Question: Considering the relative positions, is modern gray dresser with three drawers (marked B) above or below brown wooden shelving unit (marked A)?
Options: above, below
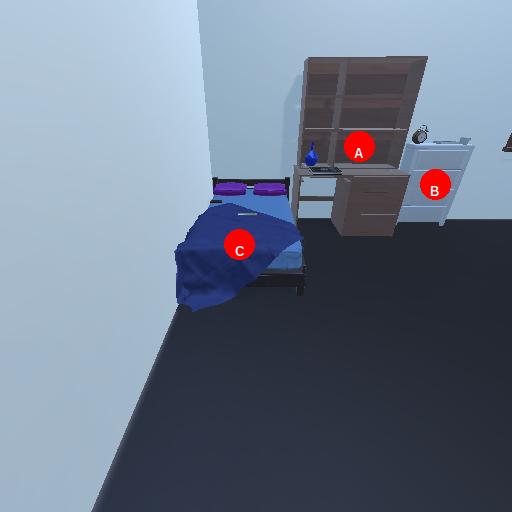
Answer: above